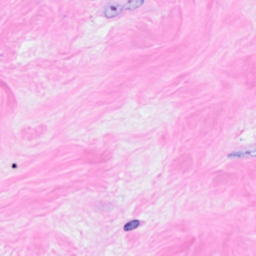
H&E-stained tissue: Breast